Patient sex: F
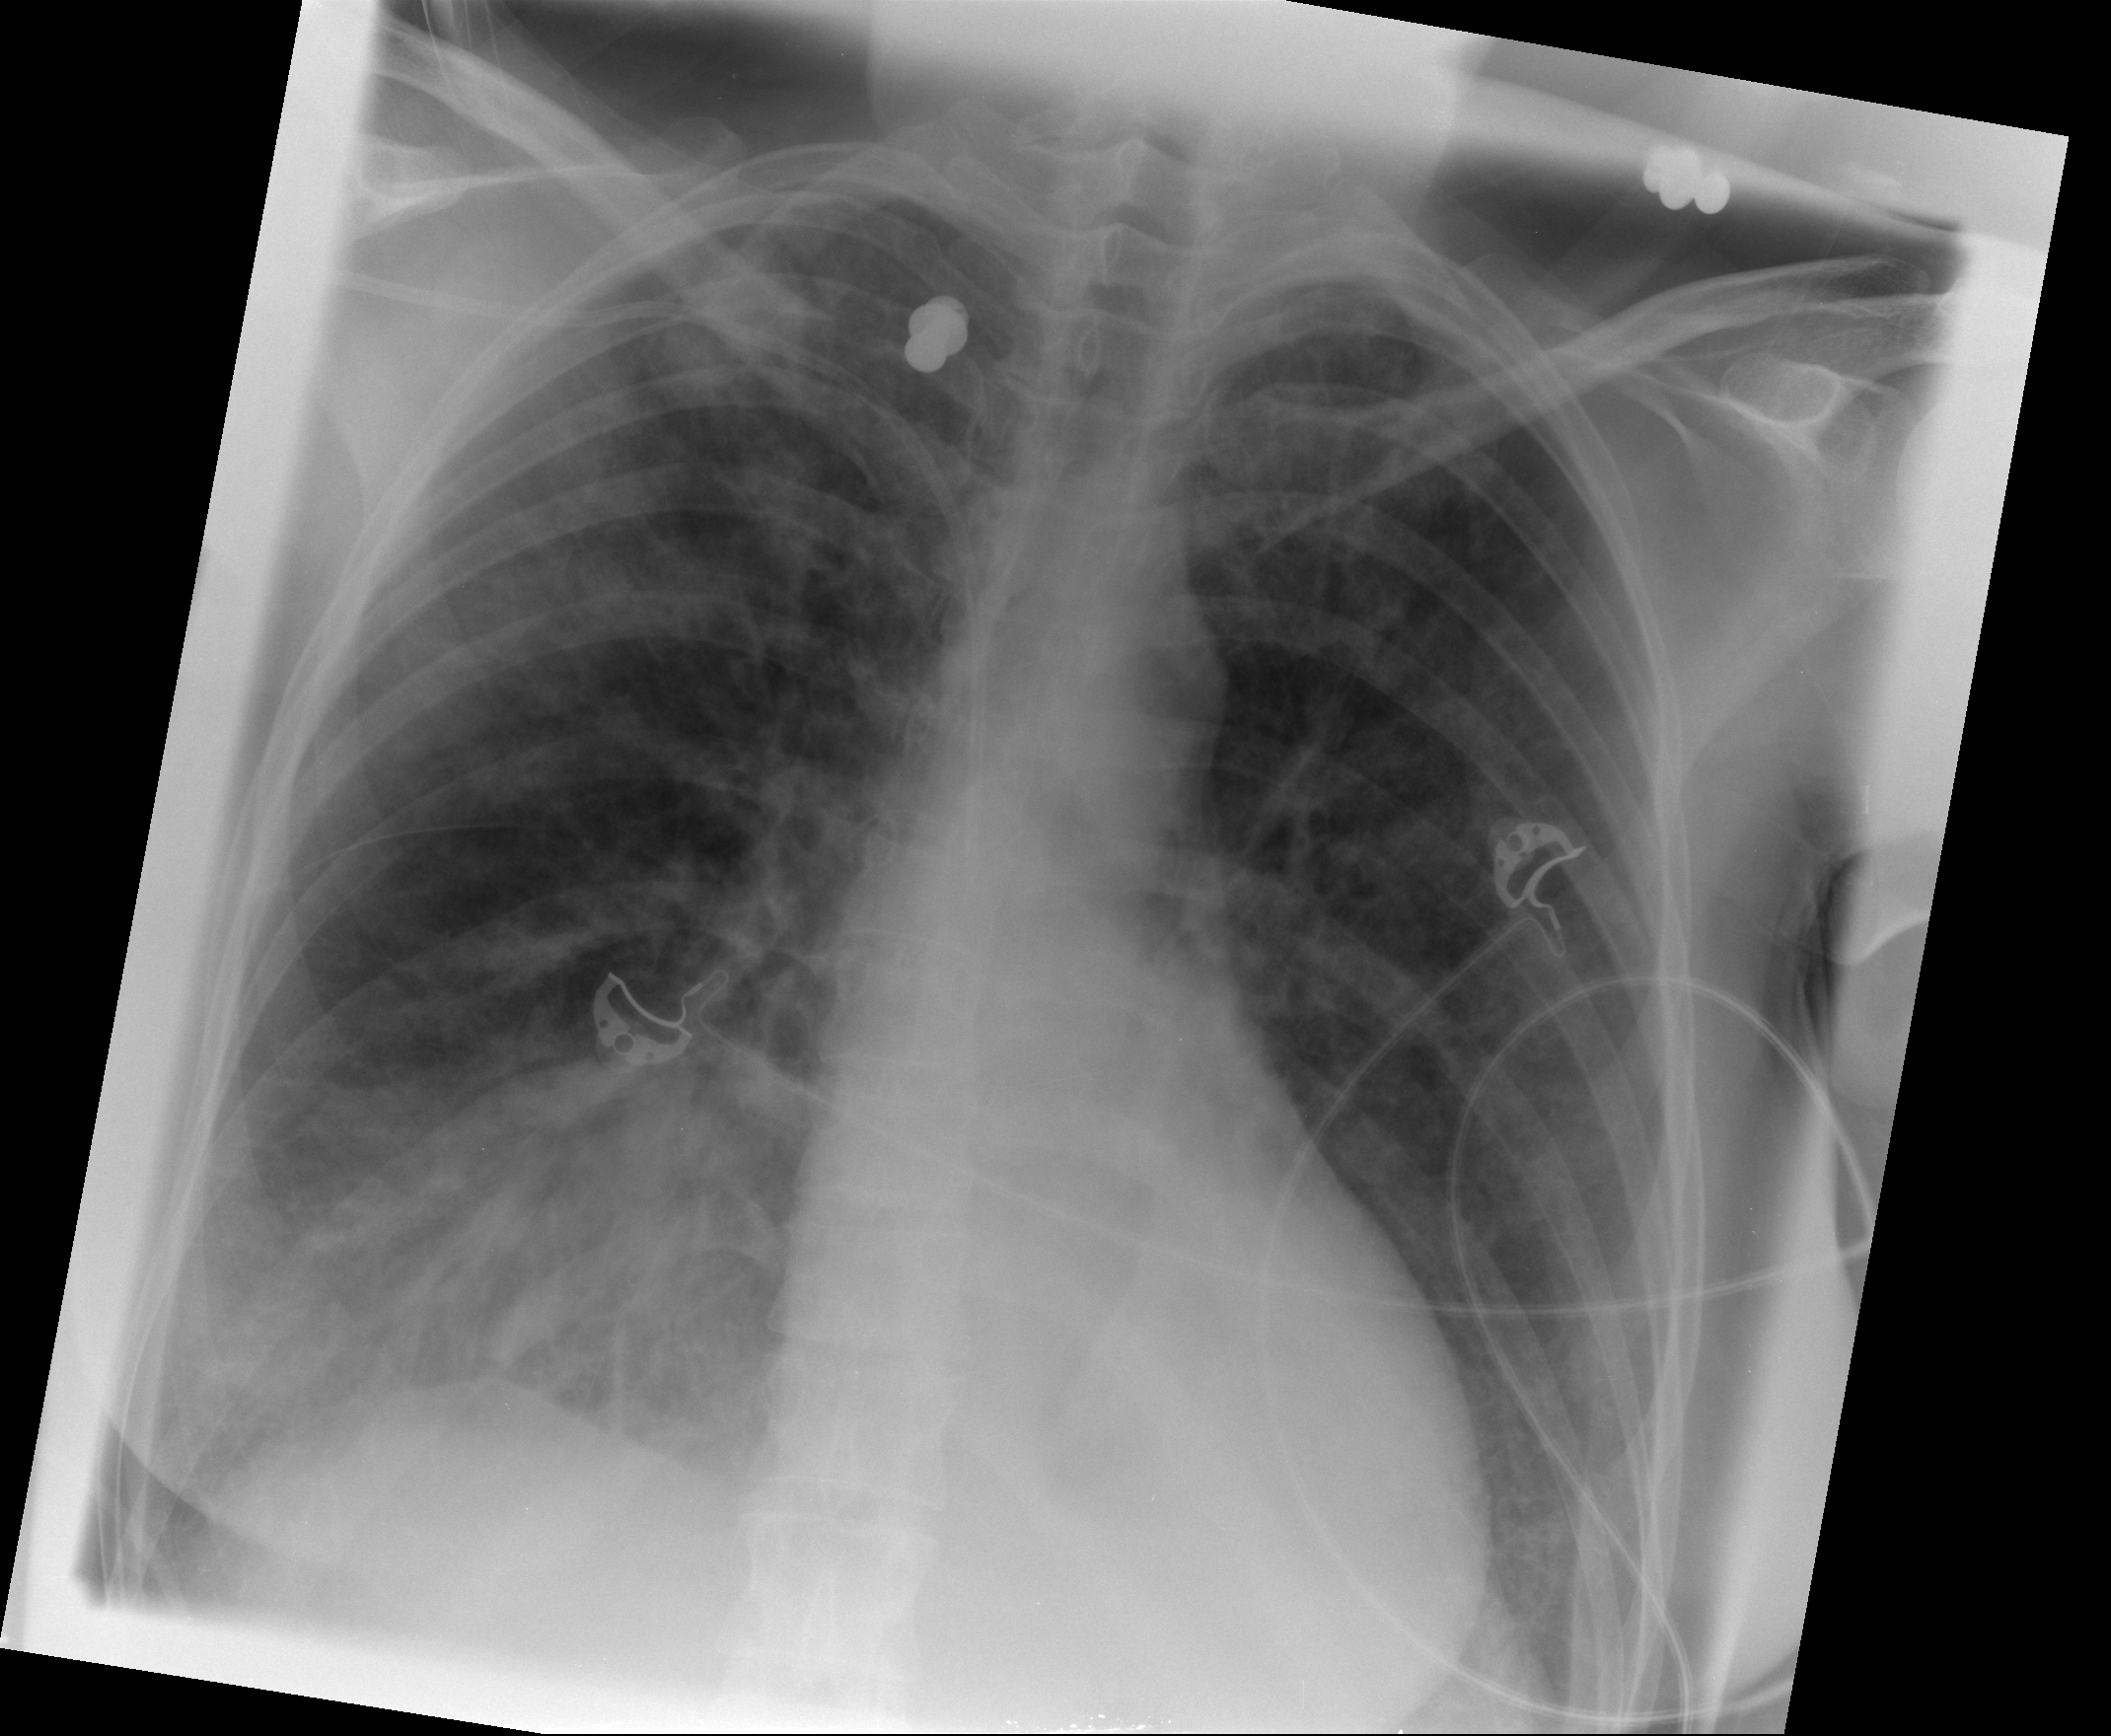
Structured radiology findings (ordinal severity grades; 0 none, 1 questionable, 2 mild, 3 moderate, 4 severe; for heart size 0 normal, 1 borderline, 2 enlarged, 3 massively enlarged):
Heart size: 2
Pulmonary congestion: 2
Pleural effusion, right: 0
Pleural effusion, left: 1
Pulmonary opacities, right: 2
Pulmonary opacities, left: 0
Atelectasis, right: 2
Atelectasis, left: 0